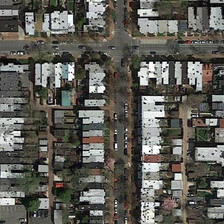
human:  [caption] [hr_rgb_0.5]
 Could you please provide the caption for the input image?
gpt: rows of residential houses with white roofs are in this area .

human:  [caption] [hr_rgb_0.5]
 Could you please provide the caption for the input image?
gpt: there is an intersection of two roads with parked cars in the residential area .

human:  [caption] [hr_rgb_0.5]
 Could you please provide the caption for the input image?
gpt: there is an intersection of two roads with parked cars in the residential area .

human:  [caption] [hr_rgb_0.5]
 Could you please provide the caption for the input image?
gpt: there is an intersection of two roads with parked cars in the residential area .

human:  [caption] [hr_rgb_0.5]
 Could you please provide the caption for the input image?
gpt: many buildings and green trees are in a dense residential area .